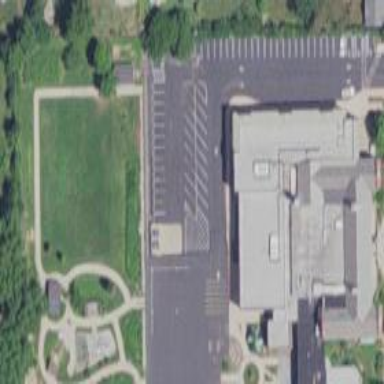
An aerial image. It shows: School.